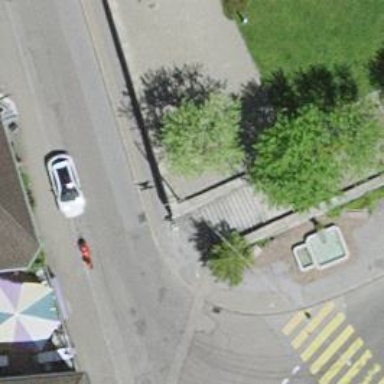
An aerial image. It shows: Road with steps.